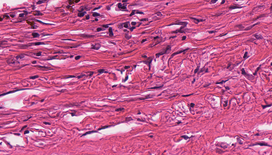
Tumor epithelial tissue: no
Tumor-associated stroma tissue: yes
Normal tissue: no